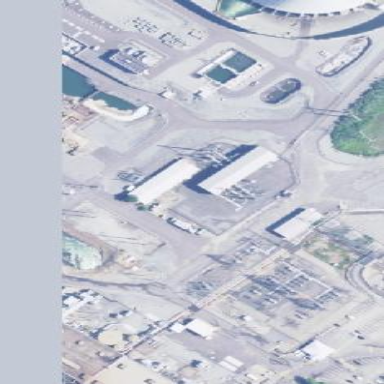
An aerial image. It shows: Transmission substation.